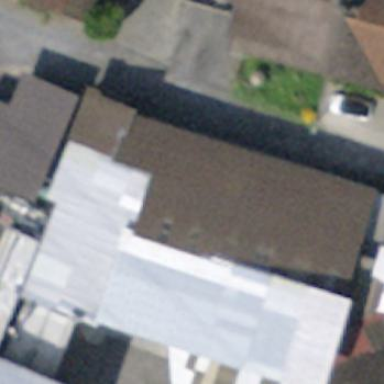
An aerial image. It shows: Building.